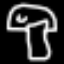
Label: mushroom